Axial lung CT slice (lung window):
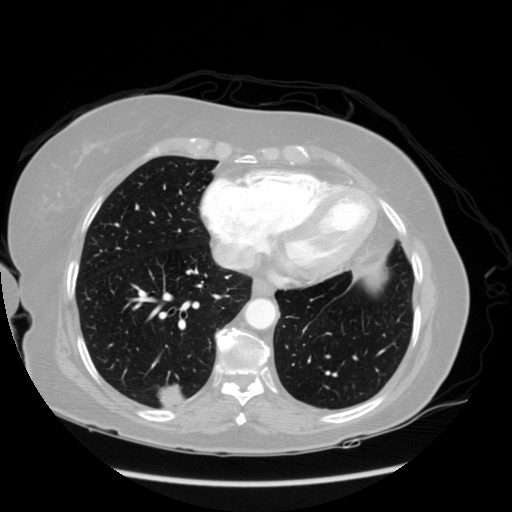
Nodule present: yes
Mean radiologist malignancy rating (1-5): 5